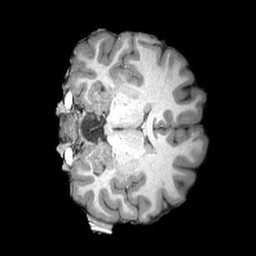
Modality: T1w
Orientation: coronal
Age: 22
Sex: male